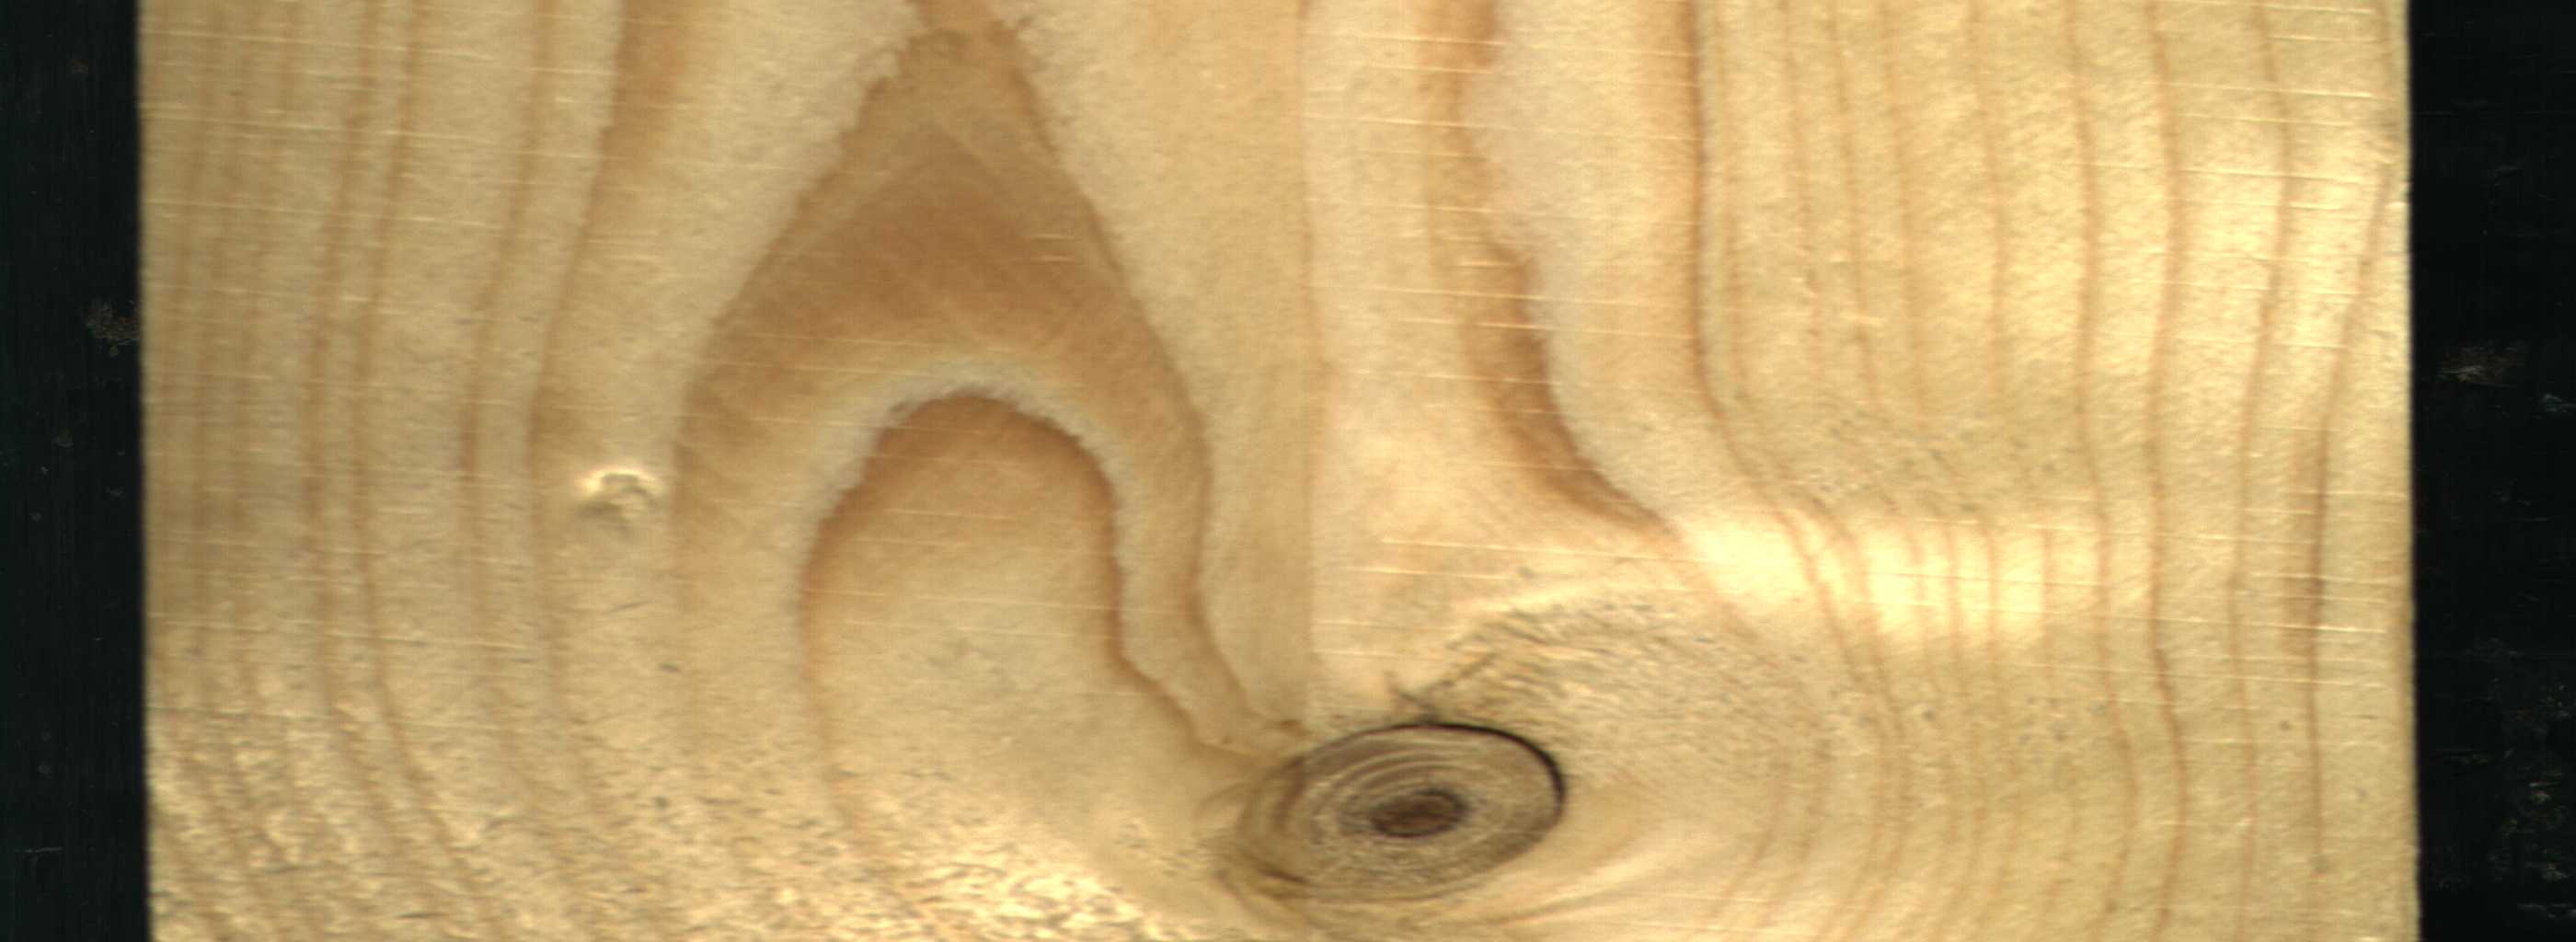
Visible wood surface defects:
Live_Knot